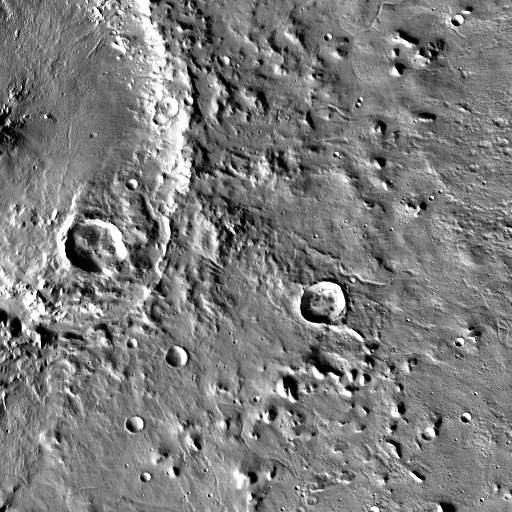
Crater classes present: Background, Other, Layered, Buried